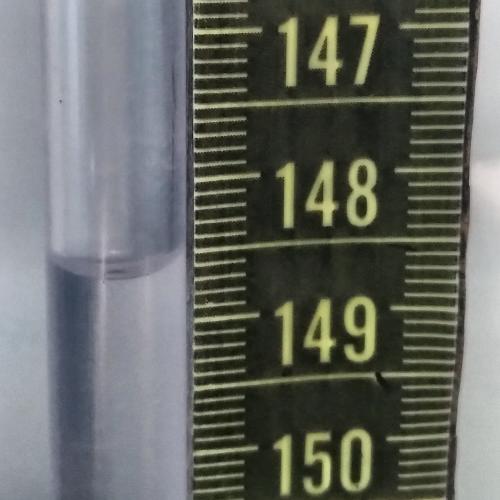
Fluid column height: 148.6 cm